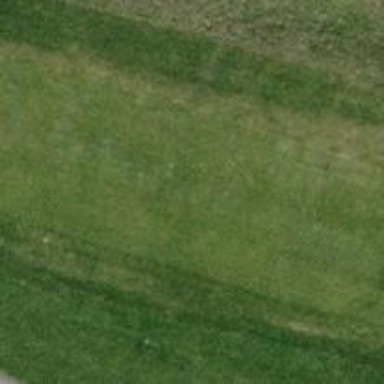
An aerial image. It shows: Golf tee on grassy land.